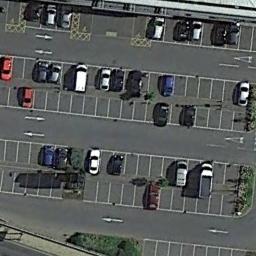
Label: parking_lot